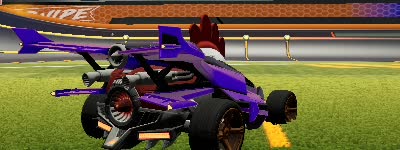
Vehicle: aftershock